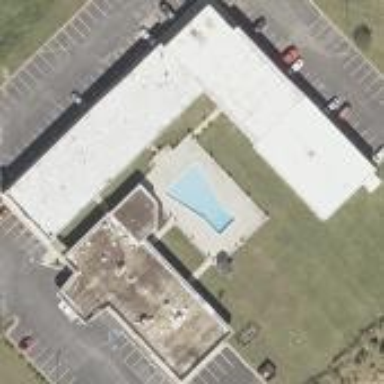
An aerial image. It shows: Hotel building.